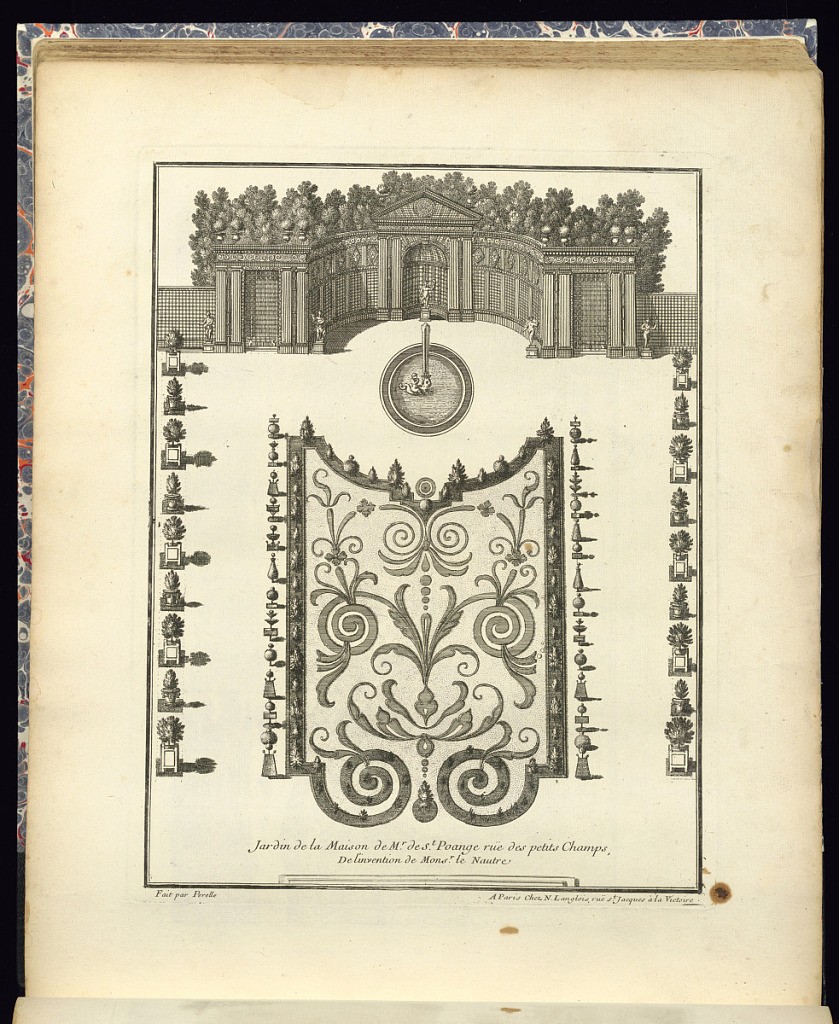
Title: Jardin de la Maison de Mr de St. Poange ruë des petits Champs, de l’invention de Monsr. Le Nautre
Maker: Gabriel Perelle, French, 1604–1677
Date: late 17th century
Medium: Etching on laid paper
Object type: Print
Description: Plan view (from above) of a garden featuring parterre planting framed by topiary, plants and lined on either side with trees planted in square boxes and vases. A circular basin with a sculpted fountain featuring cupid/putto riding a dolphin and a jet of water. At the top, a semi-circular trellis/lattice wall/portico featuring a central niche decorated with pilasters and a pediment with statues on plinths, trees beyond. The plate is titled and signed.